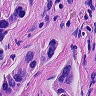
Metastatic tissue present: yes